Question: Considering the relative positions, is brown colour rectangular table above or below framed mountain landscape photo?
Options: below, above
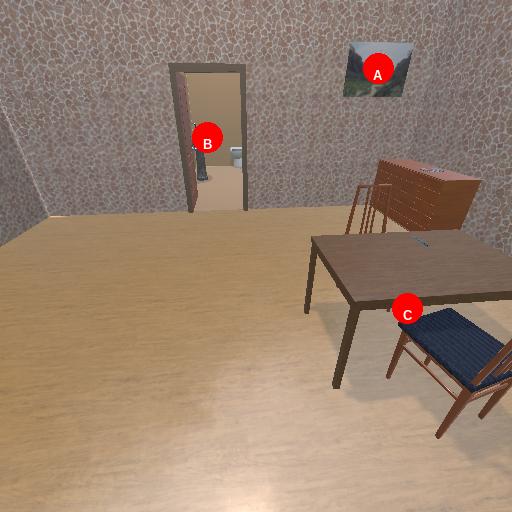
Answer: below